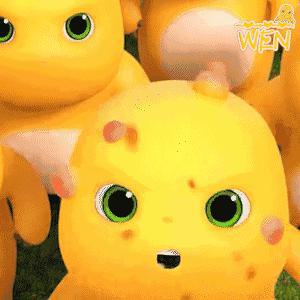
Label: nailong